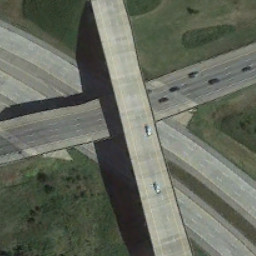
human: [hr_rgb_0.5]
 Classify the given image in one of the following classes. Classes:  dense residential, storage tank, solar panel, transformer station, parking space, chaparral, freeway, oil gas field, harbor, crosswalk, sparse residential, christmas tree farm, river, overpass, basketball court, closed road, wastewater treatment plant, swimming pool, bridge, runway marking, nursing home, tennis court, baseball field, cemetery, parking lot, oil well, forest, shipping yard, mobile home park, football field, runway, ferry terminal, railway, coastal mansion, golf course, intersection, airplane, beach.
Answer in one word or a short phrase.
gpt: overpass